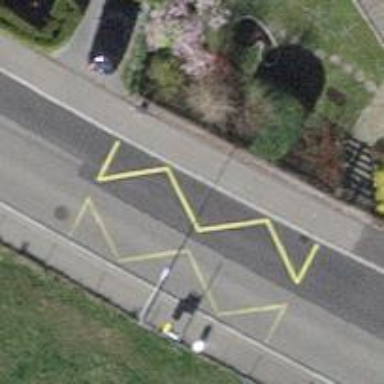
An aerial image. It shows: Bus stop with platform for public transport.